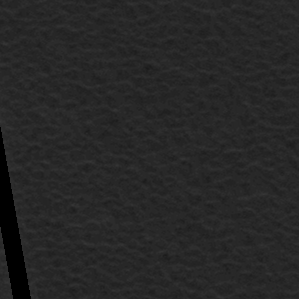
Label: frost